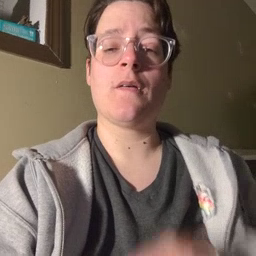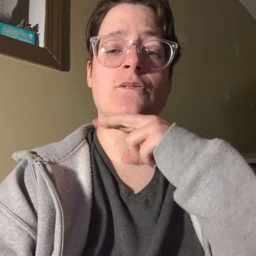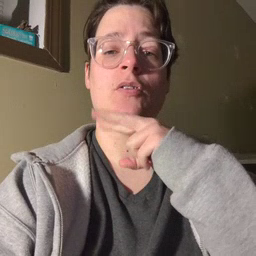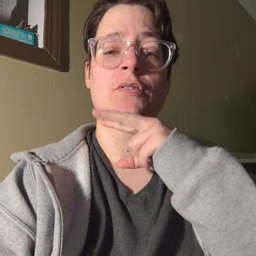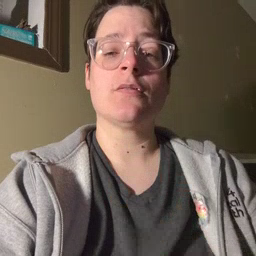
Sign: frog